Interaction volume radius: 10 \u00c5
Interaction volume height: 35 \u00c5
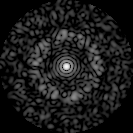
Disorder parameter: 0.8395